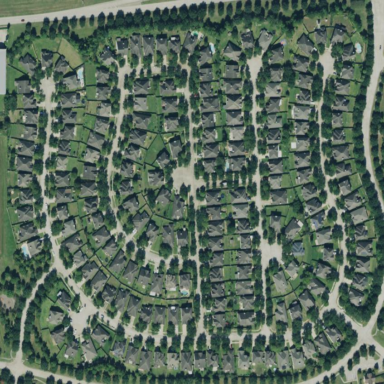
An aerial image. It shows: Neighbourhood with single-family residential houses.